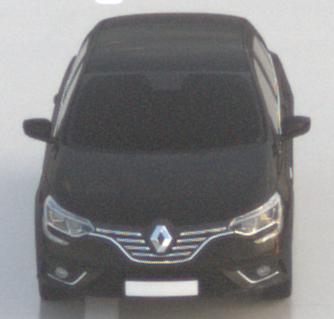
Make: Renault
Model: Mégane ENERGY TCe 100
Detailed model: Mégane (IV)
Model produced from: 2016/03
Model produced until: 2018/08
Doors: 5
Color: black
Road condition: wet road
Daytime: sunrise or sunset
Contrast: low contrast